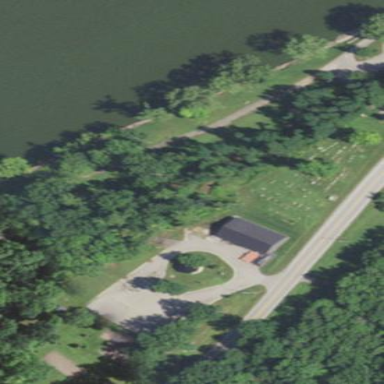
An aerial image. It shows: Cemetery.